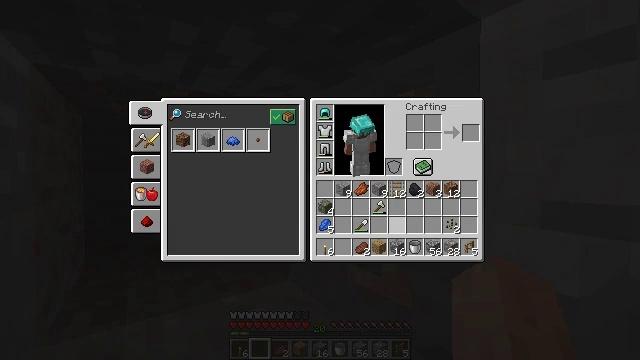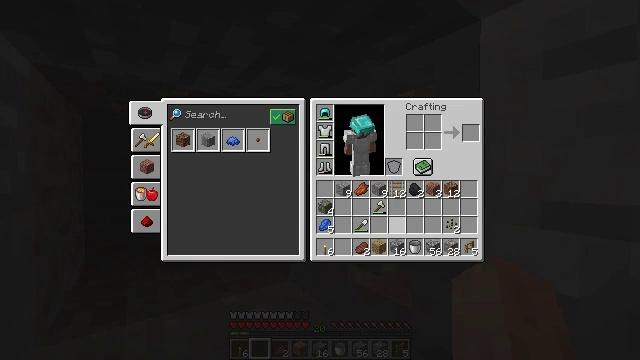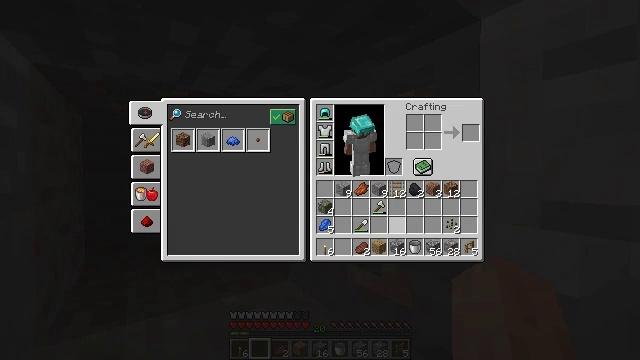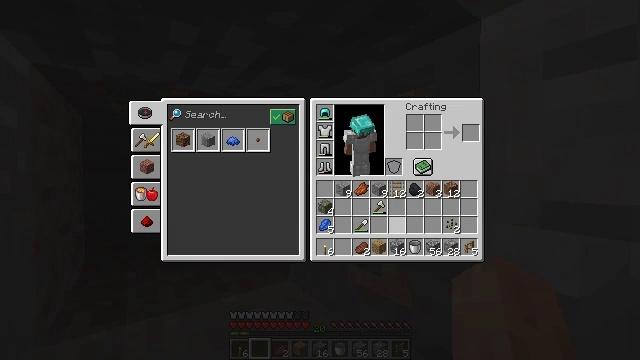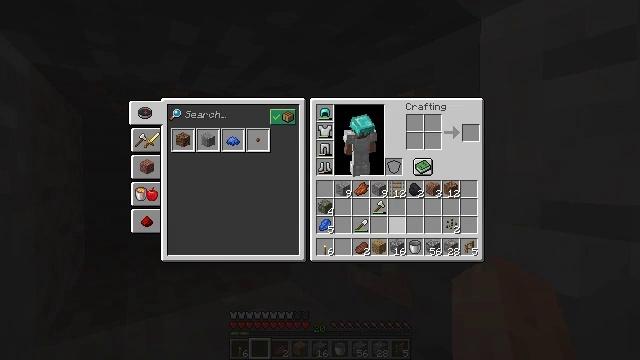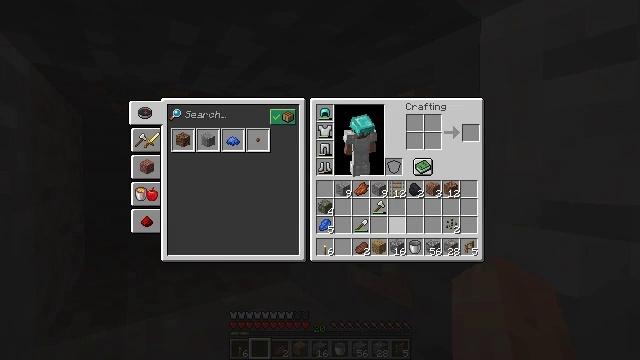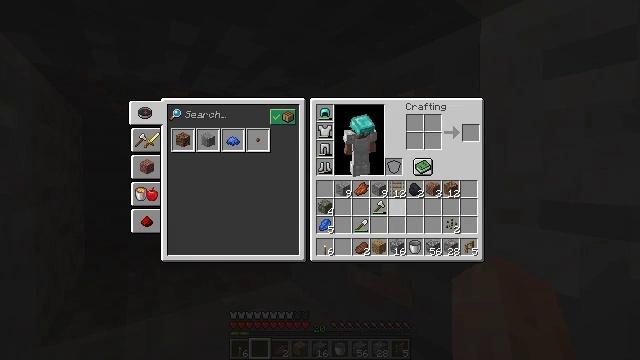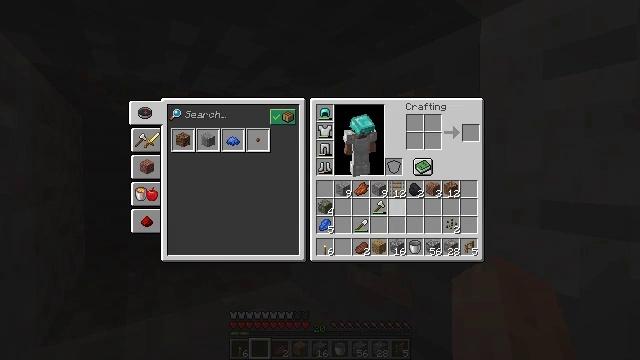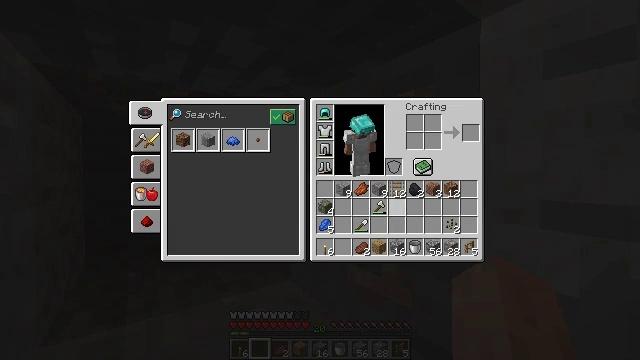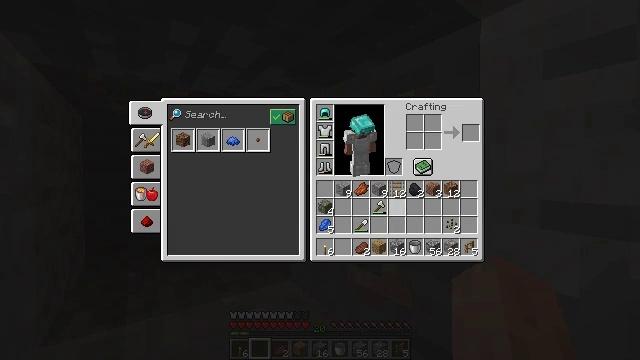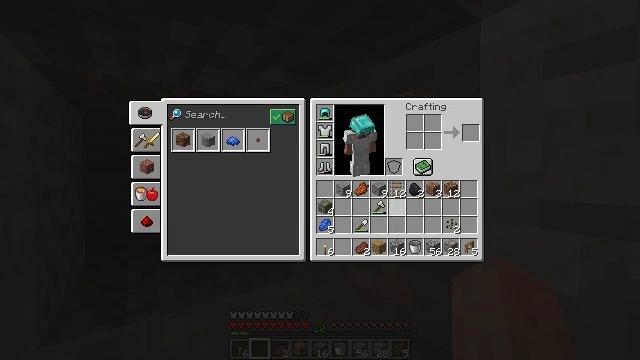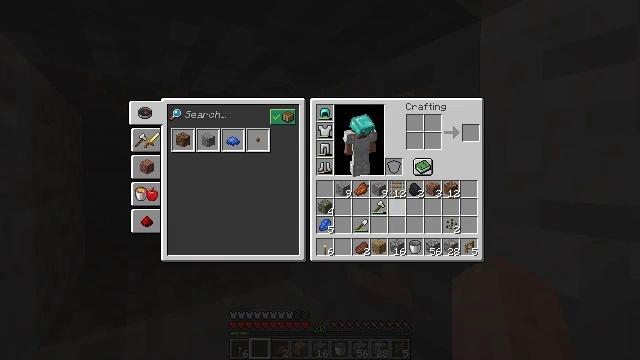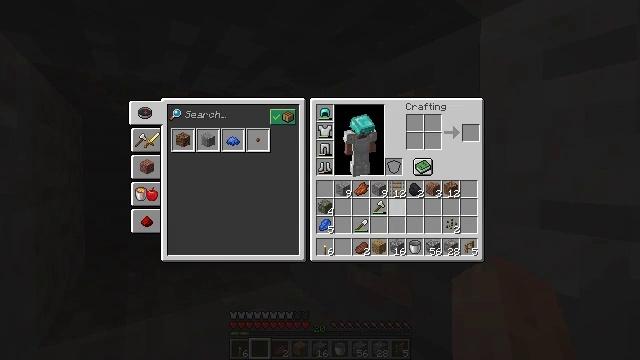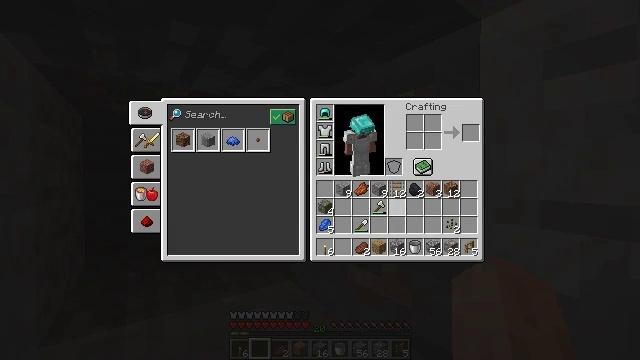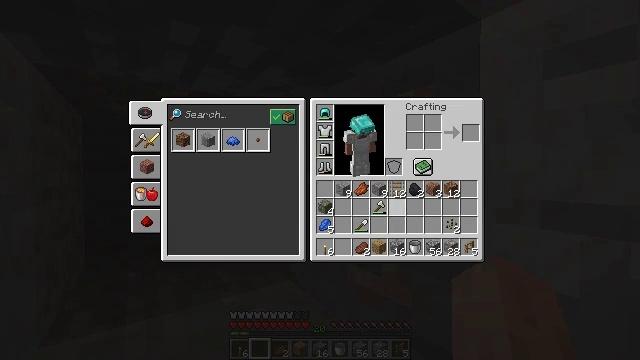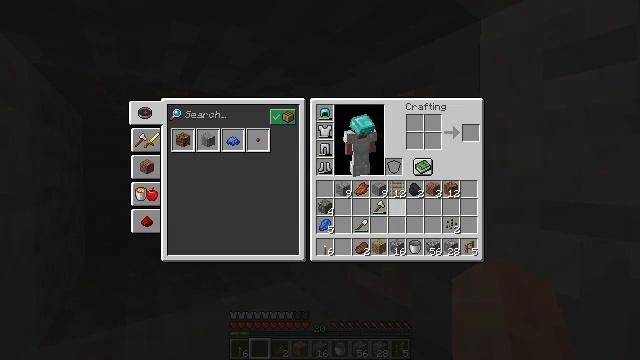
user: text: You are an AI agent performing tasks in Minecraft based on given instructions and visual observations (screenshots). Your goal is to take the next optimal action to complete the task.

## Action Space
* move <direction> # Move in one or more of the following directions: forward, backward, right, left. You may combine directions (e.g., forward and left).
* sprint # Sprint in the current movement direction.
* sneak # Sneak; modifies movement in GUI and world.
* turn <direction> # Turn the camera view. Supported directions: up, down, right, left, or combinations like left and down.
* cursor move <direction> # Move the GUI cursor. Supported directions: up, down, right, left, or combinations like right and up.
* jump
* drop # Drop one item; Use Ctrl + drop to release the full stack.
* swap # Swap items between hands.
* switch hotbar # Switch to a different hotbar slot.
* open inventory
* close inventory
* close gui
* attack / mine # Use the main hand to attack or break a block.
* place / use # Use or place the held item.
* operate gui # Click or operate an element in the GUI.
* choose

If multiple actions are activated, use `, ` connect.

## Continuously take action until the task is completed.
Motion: motion action
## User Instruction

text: Gather the wall torch from the wall.
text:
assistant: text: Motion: no_op
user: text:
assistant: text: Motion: no_op
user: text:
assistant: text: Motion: no_op
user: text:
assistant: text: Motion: no_op
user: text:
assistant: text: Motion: no_op
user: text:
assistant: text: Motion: no_op
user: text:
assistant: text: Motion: no_op
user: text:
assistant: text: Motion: no_op
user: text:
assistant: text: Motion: no_op
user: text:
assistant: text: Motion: no_op
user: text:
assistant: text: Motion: no_op
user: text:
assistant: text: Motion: no_op
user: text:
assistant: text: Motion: no_op
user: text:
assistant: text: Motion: no_op
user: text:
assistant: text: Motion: no_op
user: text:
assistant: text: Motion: no_op
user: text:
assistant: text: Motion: cursor move left
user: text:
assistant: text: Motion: no_op
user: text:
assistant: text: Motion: no_op
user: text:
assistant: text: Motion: no_op
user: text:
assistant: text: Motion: no_op
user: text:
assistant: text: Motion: no_op
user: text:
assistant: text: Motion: no_op
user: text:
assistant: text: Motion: cursor move right
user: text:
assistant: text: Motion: no_op
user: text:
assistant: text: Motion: cursor move right
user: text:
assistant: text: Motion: cursor move right
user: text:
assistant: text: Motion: no_op
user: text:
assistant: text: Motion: no_op
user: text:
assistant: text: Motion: no_op